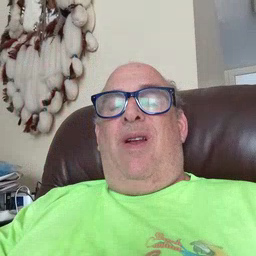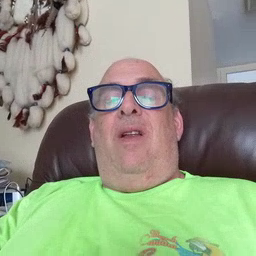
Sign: rain